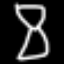
Label: hourglass